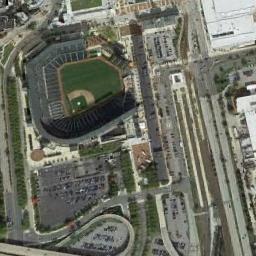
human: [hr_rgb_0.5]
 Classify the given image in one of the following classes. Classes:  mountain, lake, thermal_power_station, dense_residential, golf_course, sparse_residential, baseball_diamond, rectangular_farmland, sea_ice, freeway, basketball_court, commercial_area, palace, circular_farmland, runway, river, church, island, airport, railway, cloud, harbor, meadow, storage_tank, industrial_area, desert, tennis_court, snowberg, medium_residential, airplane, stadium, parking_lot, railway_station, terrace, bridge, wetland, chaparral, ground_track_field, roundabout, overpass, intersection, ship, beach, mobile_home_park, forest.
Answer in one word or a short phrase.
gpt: stadium